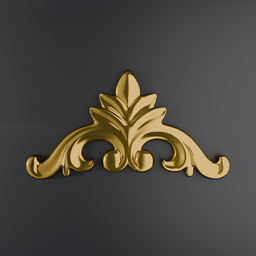
Label: decoration